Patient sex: F
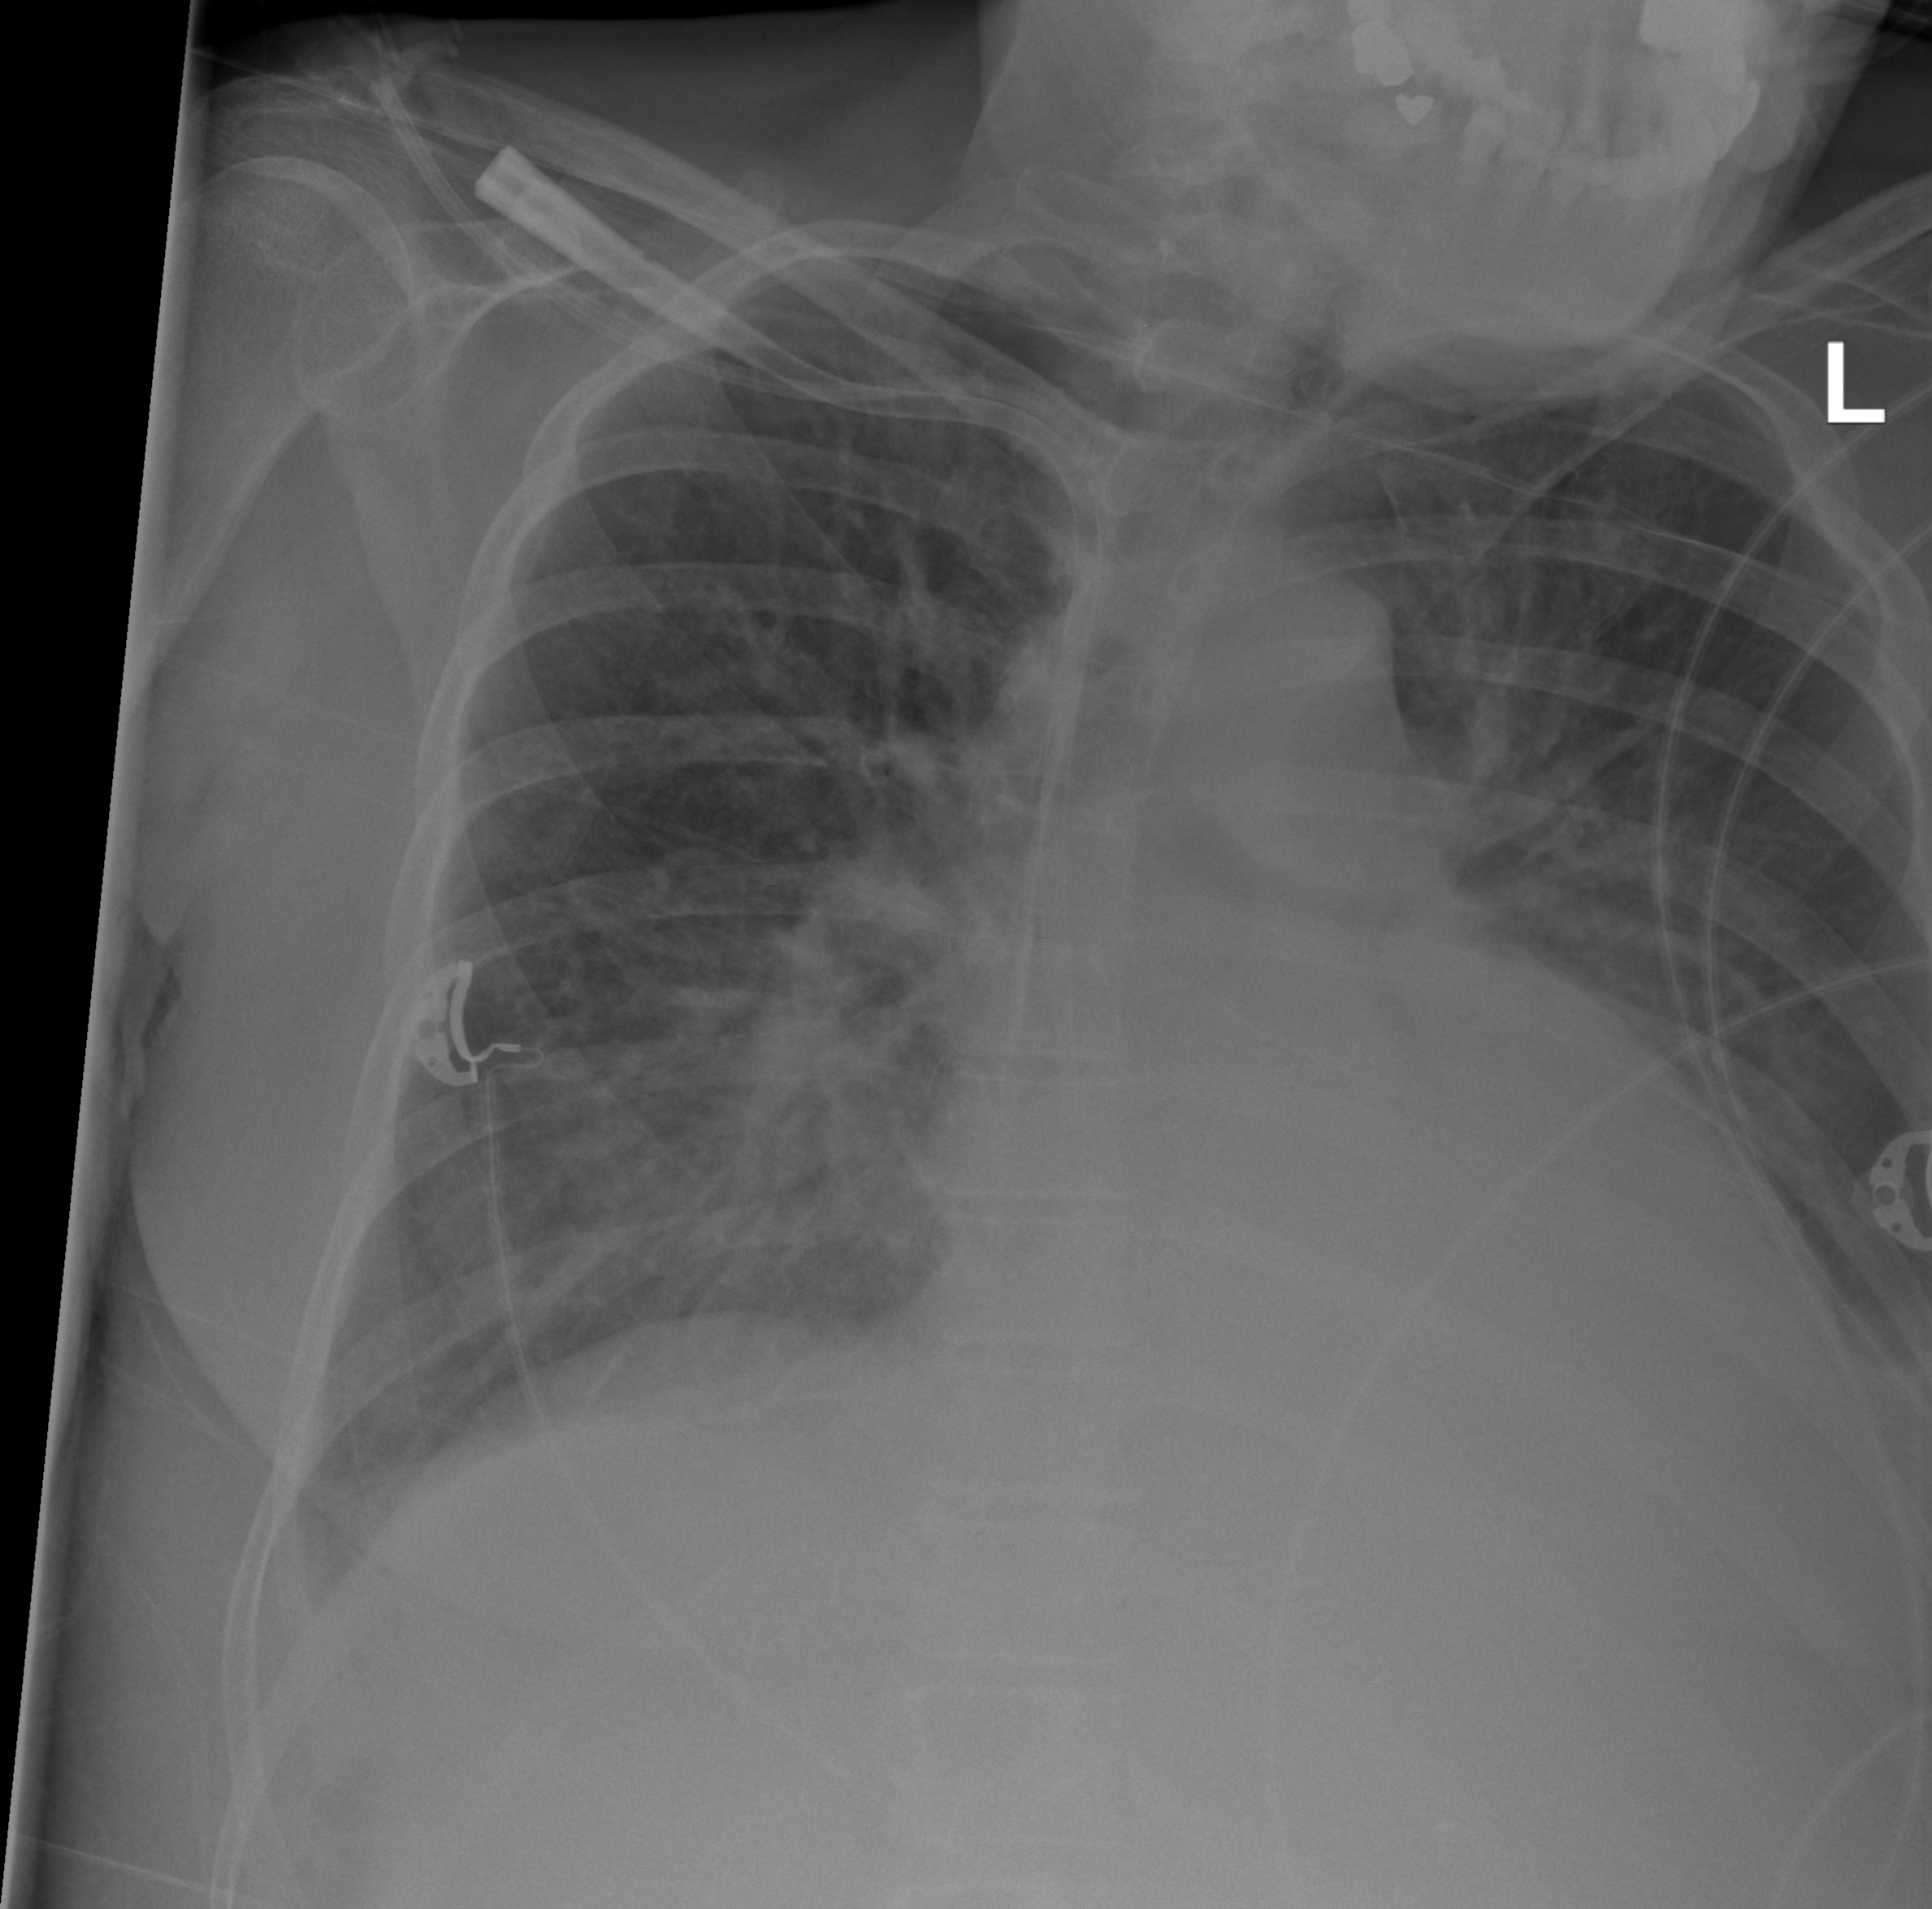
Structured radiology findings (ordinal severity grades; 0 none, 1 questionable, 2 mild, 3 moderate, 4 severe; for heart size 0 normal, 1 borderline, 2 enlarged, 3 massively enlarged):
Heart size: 2
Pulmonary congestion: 0
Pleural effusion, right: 1
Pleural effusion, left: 2
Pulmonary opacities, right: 2
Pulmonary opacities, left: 2
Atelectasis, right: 2
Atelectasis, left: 2